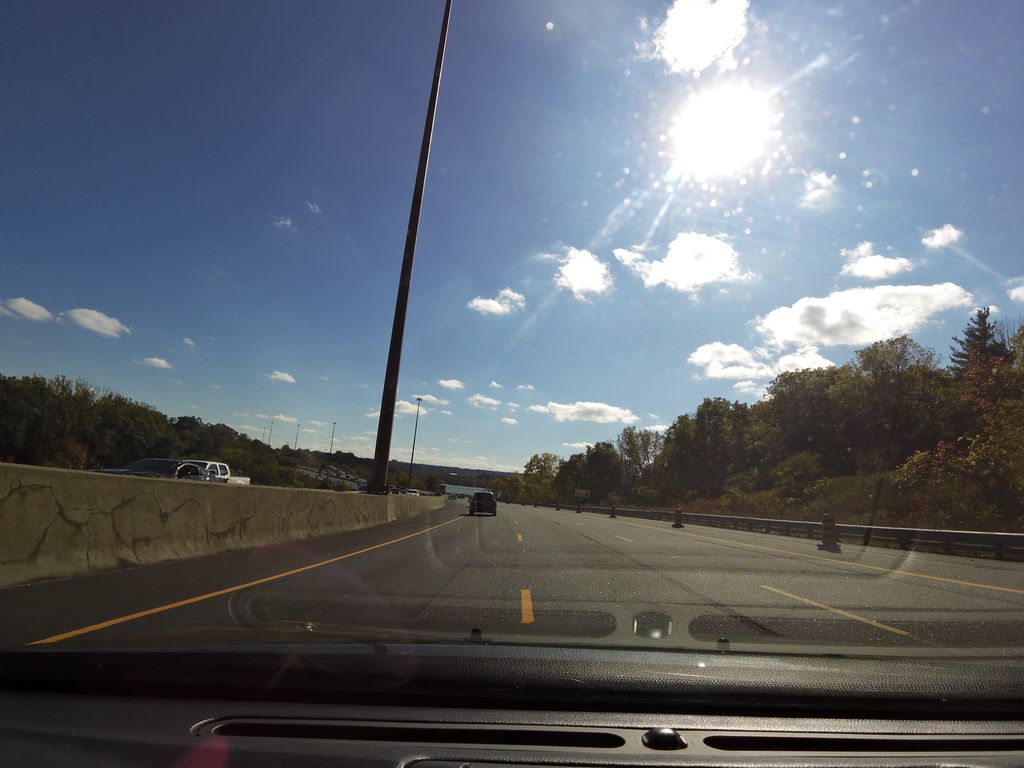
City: hamilton